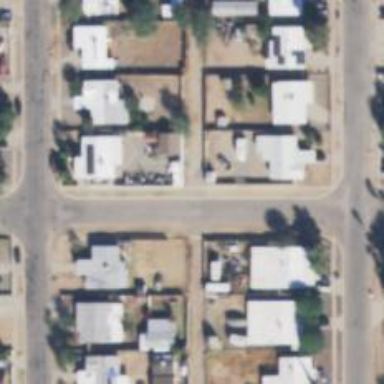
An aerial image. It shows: Alleyway designated as service road.